Field crop: maize
Growth stage: 2
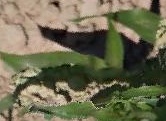
Species: maize